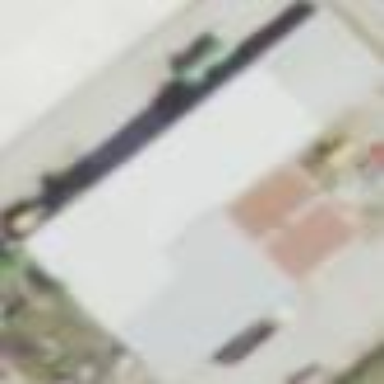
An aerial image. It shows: Warehouse building.